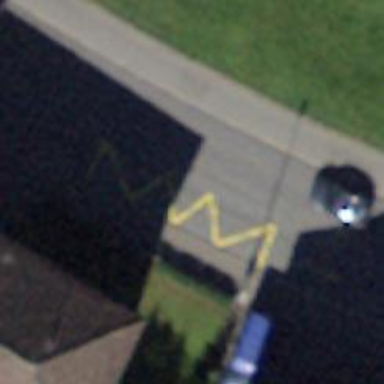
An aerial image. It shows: Bus stop equipped with public transport stop position.